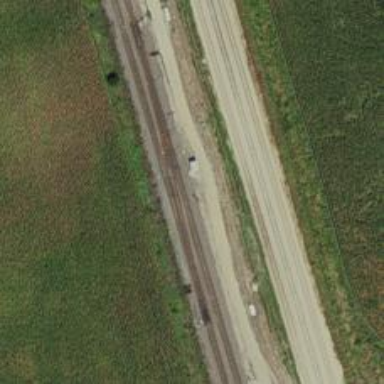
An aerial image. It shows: Railway crossover.